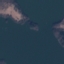
Land use / land cover class: SeaLake